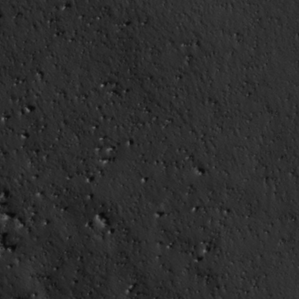
Label: non_frost